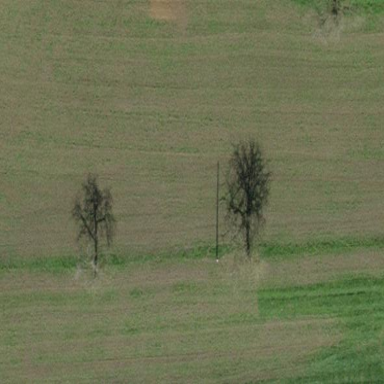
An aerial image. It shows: Orchard.